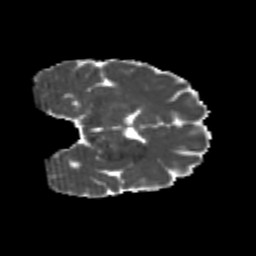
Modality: MD
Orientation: coronal
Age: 20
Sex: female
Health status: healthy
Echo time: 0.074 s